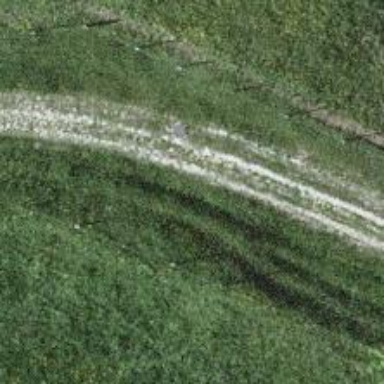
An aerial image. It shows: Dirt track road with grade 3 tracktype.